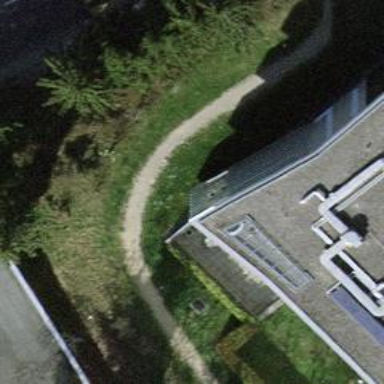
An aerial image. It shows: Footway with surface of fine gravel.